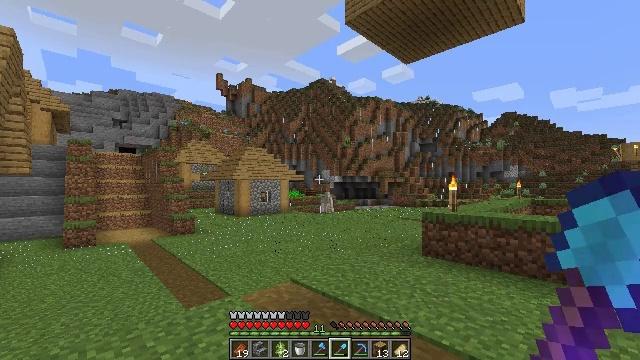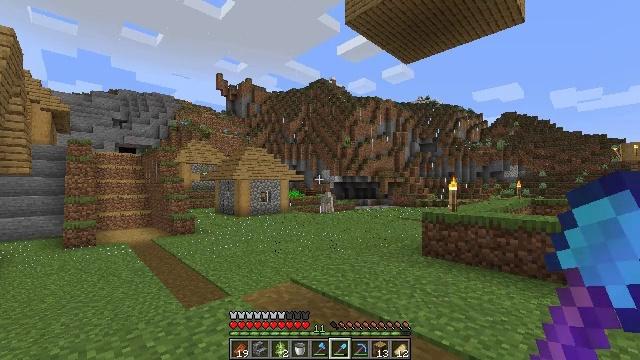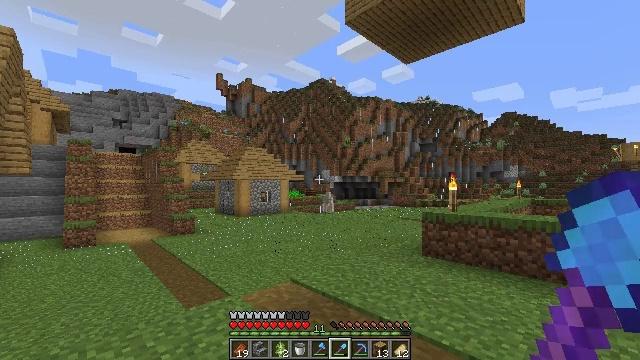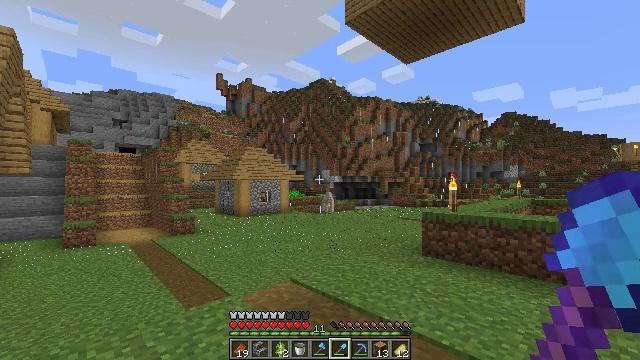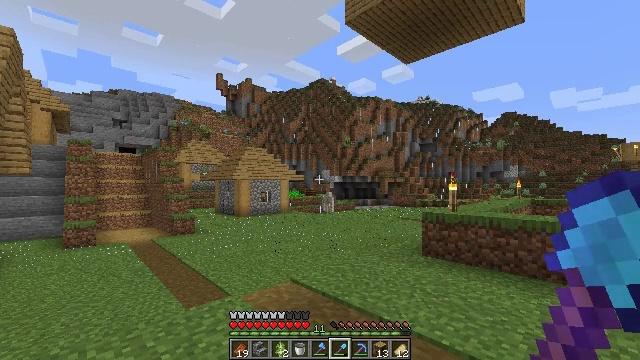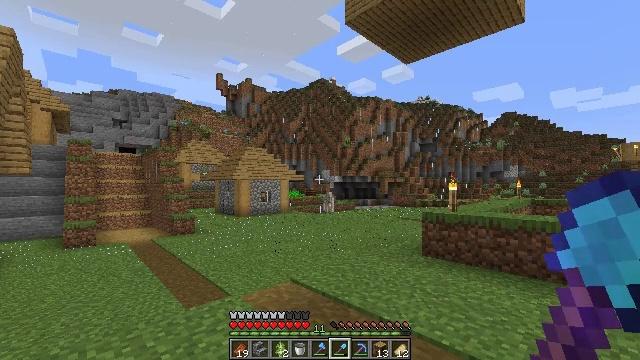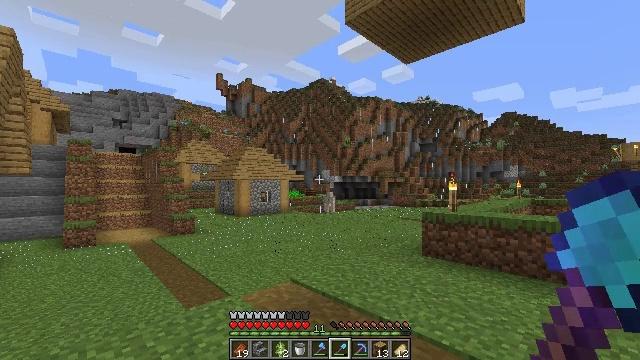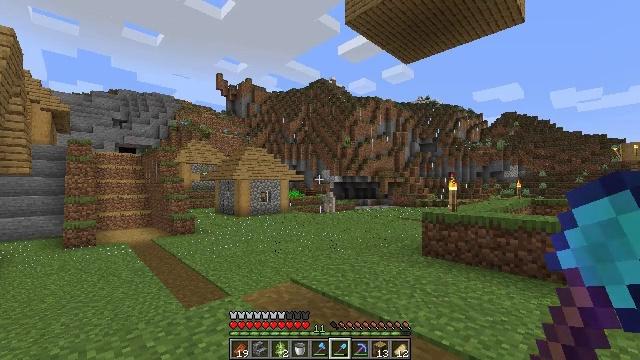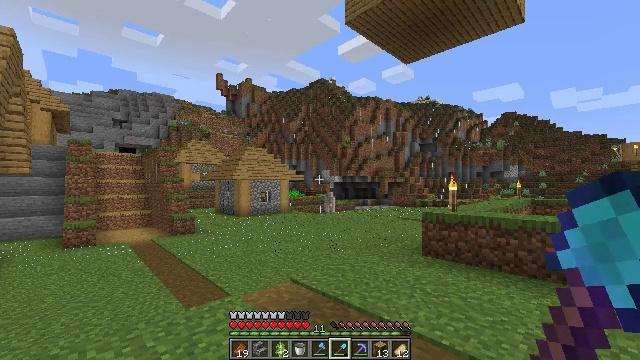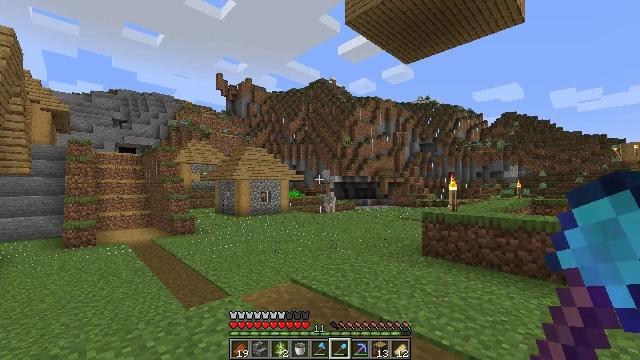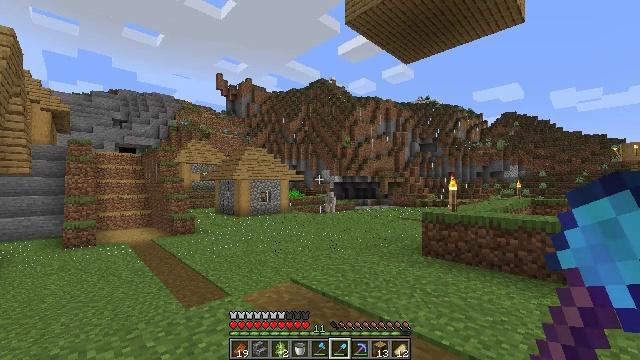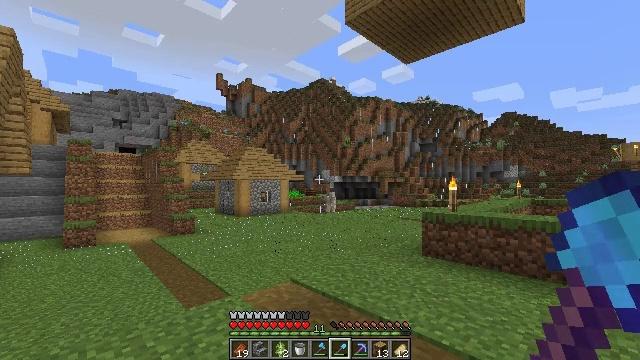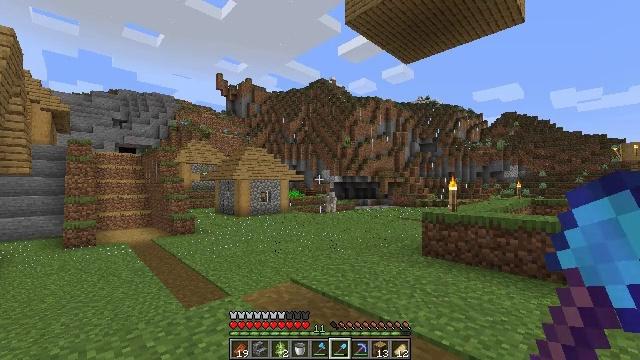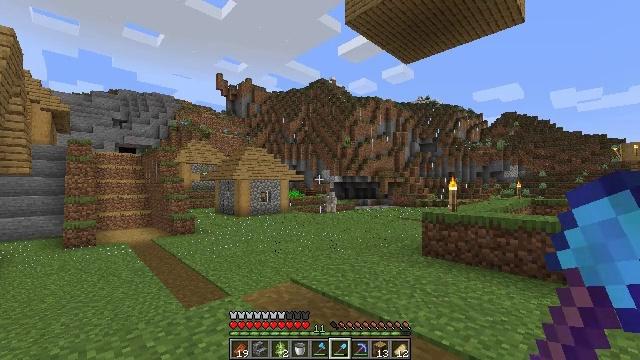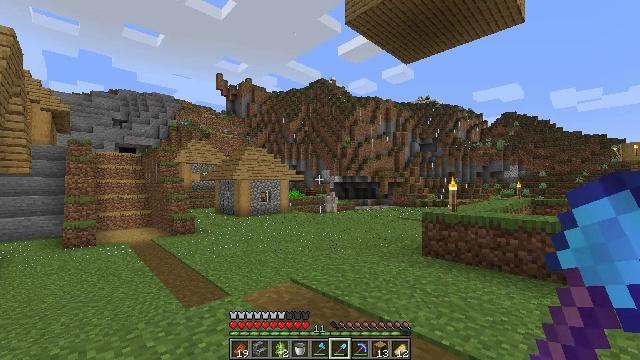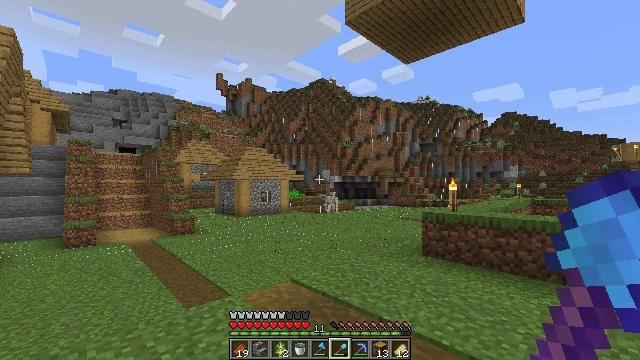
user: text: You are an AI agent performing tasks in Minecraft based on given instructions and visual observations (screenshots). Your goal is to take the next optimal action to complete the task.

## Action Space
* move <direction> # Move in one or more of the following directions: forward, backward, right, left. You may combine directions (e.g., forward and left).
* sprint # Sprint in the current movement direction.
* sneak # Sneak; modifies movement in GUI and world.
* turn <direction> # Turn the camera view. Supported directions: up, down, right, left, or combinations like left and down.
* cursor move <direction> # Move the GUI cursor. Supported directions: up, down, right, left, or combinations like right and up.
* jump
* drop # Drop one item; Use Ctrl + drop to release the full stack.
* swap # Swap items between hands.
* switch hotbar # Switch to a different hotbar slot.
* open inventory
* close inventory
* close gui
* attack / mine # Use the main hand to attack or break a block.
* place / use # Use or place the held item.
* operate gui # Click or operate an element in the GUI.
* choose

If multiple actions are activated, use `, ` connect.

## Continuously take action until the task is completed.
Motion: motion action
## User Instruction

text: Retrieve carrots by attacking the plant.
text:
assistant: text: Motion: no_op
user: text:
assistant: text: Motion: no_op
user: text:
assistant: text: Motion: no_op
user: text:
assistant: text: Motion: no_op
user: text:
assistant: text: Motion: no_op
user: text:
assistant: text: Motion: no_op
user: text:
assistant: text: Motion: no_op
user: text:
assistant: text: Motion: no_op
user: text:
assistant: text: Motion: no_op
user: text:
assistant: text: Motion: no_op
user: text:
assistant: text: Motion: no_op
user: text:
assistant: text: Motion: no_op
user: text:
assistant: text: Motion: no_op
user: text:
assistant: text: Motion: no_op
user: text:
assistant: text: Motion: no_op
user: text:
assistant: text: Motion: no_op
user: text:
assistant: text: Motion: no_op
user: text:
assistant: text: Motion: no_op
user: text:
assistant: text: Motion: no_op
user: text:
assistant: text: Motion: no_op
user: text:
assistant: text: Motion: no_op
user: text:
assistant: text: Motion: no_op
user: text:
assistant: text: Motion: no_op
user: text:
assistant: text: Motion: no_op
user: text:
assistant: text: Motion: no_op
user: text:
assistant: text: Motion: no_op
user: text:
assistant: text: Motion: no_op
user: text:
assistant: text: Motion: no_op
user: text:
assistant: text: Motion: no_op
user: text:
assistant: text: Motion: no_op